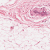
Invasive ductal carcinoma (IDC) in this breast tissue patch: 0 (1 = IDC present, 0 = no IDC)